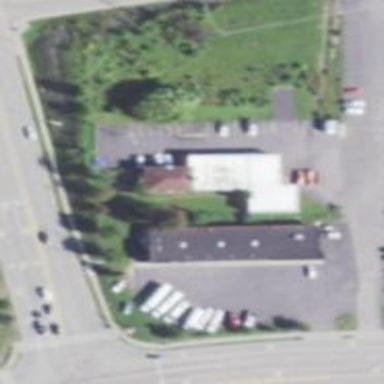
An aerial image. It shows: Car rental facility.